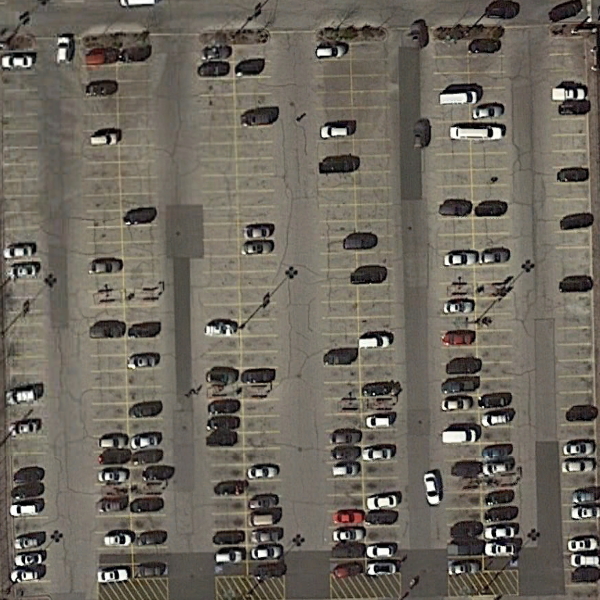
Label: Parking